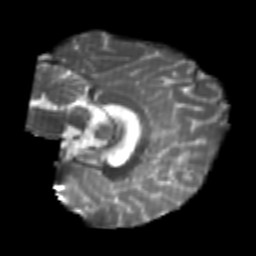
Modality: T2w
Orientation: sagittal
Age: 20
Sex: male
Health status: healthy
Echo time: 0.074 s